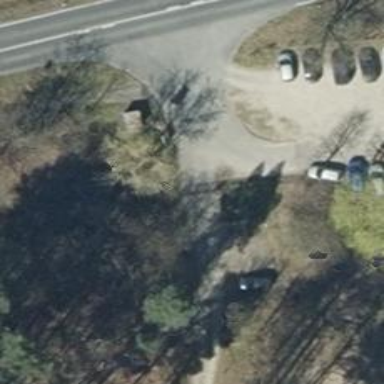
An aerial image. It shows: Asphalt road designated for service vehicles.